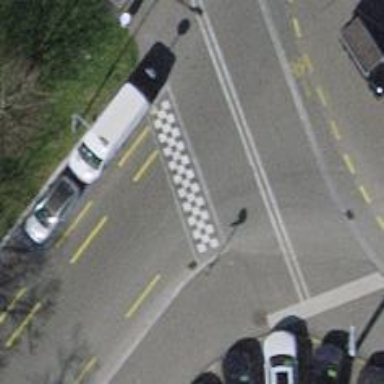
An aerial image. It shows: Unmarked crossing with traffic calming table on the road.